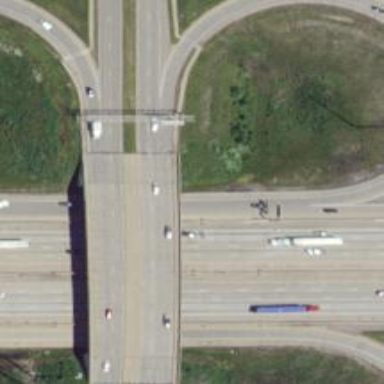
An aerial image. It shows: Primary highway with bridge.